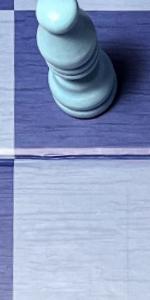
Label: Empty